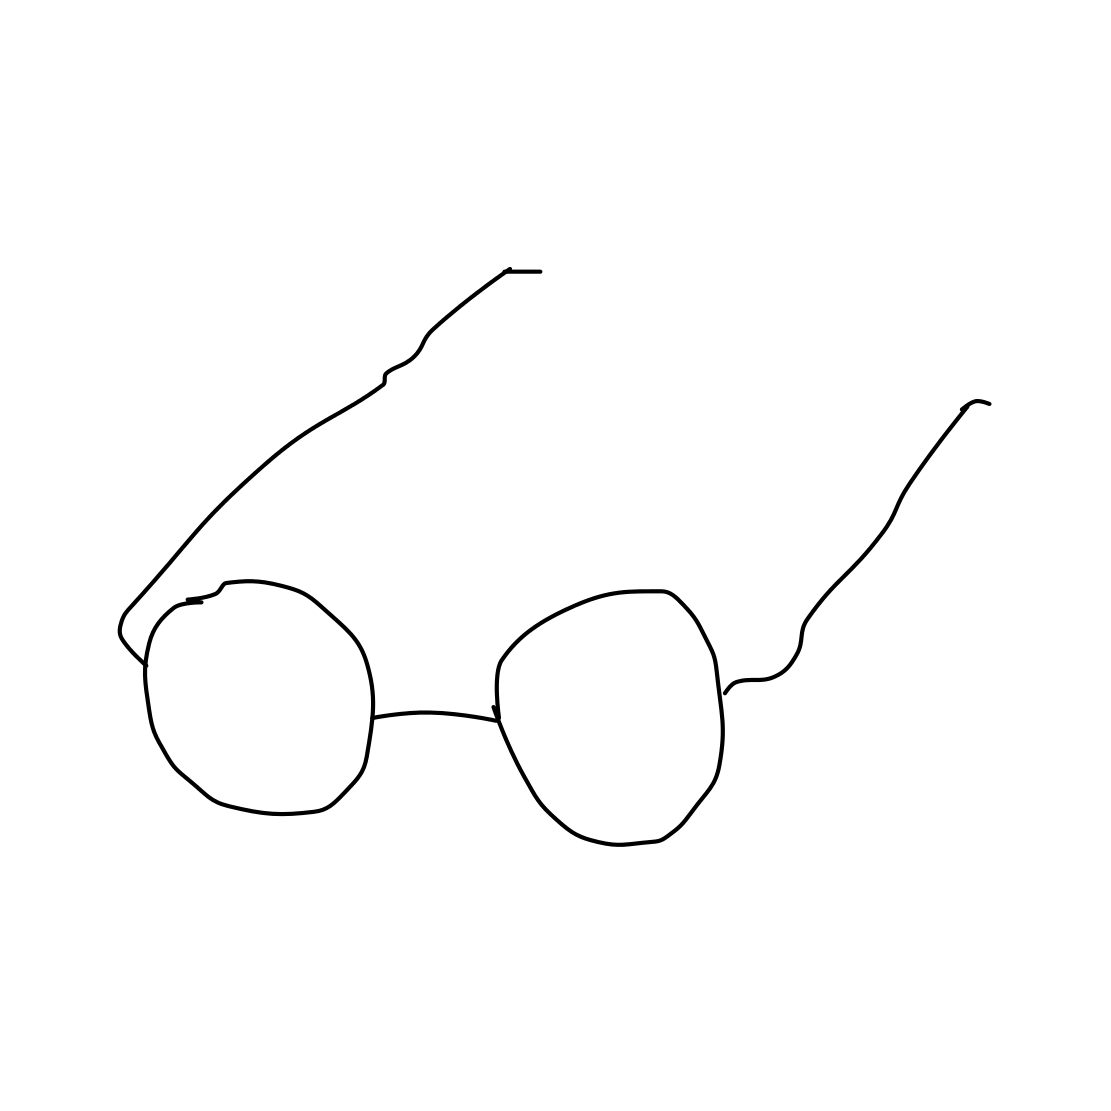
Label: eyeglasses